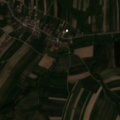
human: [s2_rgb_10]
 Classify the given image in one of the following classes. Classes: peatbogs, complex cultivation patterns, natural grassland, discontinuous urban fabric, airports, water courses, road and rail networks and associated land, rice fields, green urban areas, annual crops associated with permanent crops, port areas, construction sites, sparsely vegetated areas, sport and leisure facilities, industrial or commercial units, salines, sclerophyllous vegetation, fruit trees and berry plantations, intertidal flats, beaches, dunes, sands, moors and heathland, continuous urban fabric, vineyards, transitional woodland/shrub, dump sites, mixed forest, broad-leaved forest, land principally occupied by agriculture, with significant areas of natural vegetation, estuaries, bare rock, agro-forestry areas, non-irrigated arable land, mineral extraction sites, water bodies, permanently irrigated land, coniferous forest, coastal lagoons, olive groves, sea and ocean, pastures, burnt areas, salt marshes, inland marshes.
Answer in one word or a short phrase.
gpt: discontinuous urban fabric, non-irrigated arable land, land principally occupied by agriculture, with significant areas of natural vegetation, coniferous forest, transitional woodland/shrub